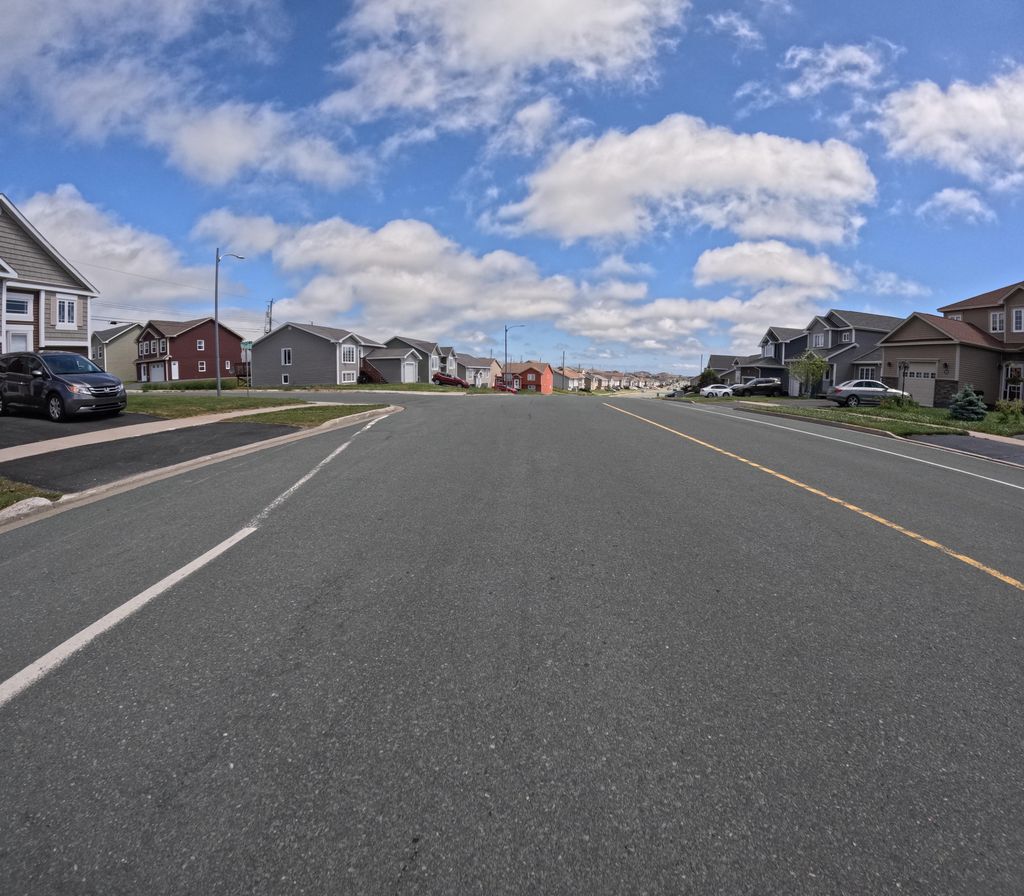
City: st_johns